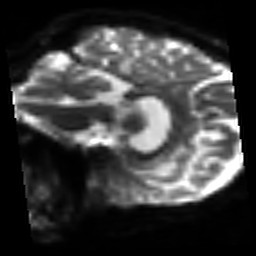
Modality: sbref
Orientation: sagittal
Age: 62
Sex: female
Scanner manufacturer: siemens
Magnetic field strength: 3 T
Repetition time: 3.2 s
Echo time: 0.081 s